【题型】填空题　【知识点】向量　【难度】easy
如图, 梯形 \(ABCD\) 中, \(AD \parallel BC\), \(BC = 2AD\), 设 \(\overrightarrow{BA} = \vec{a}\), \(\overrightarrow{BC} = \vec{b}\), 那么 \(\overrightarrow{BD}\) 可以用 \(\vec{a}\)、\(\vec{b}\) 表示为 \underline{\quad\quad}

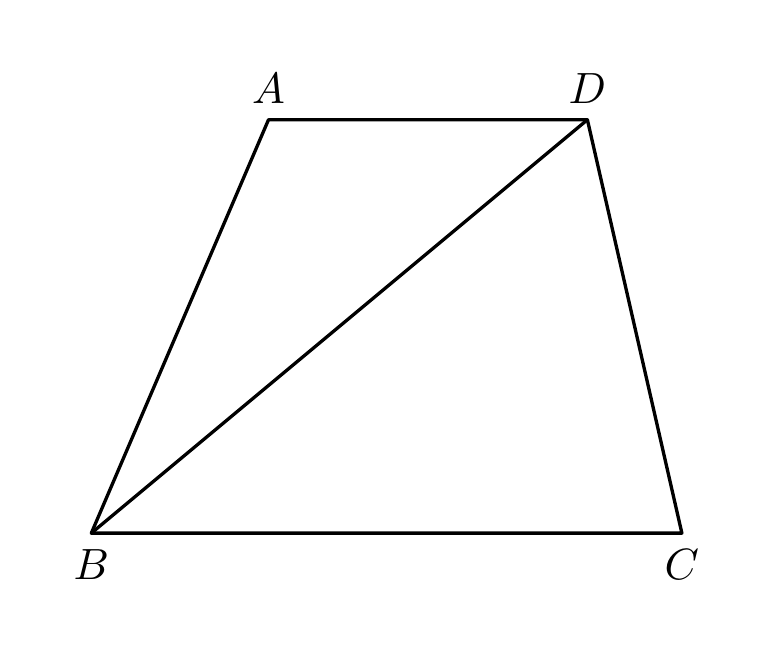
【解答】
\vspace{1em}

【答案】\(\vec{a} + \frac{1}{2}\vec{b}\)

\vspace{1em}

【分析】本题考查向量的线性计算. 熟练掌握三角形法则, 是解题的关键. 先根据 \(AD \parallel BC\), \(BC = 2AD\), \(\overrightarrow{BC} = \vec{b}\), 得出 \(\overrightarrow{AD} = \frac{1}{2}\overrightarrow{BC} = \frac{1}{2}\vec{b}\), 然后利用三角形法则, 进行求解即可.

\vspace{1em}

【详解】解: \(\because AD \parallel BC\), \(BC = 2AD\), \(\overrightarrow{BC} = \vec{b}\),

\(\therefore \overrightarrow{AD} = \frac{1}{2}\overrightarrow{BC} = \frac{1}{2}\vec{b}\),

\(\because \overrightarrow{BA} = \vec{a}\),

\(\therefore \overrightarrow{BD} = \overrightarrow{BA} + \overrightarrow{AD} = \vec{a} + \frac{1}{2}\vec{b}\).

故答案为: \(\vec{a} + \frac{1}{2}\vec{b}\).